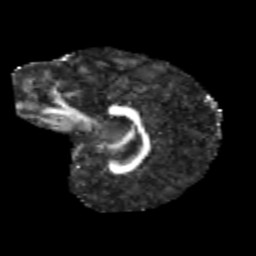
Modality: FA
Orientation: sagittal
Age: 9
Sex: female
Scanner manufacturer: siemens
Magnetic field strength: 3 T
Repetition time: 3.8 s
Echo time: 0.07 s